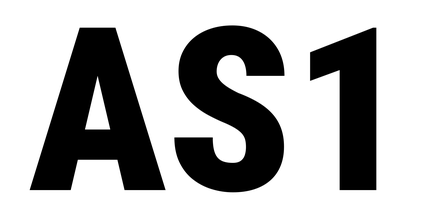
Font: Roboto_Condensed_Black